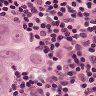
Metastatic tissue present: yes